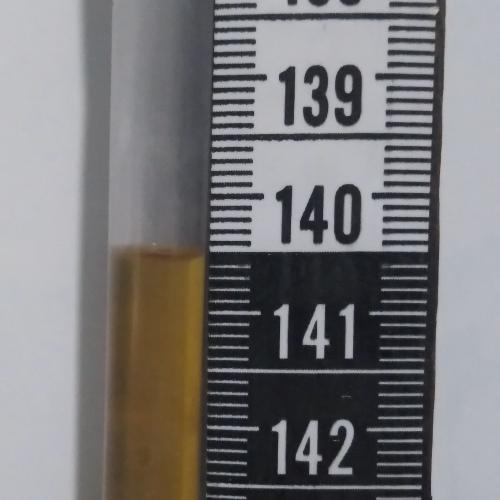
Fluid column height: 140.5 cm